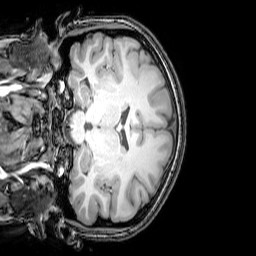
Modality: T1w
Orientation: coronal
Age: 25
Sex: female
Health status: healthy
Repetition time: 0.081 s
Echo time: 0.037 s